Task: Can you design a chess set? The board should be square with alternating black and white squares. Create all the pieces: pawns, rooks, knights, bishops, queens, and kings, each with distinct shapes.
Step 530:
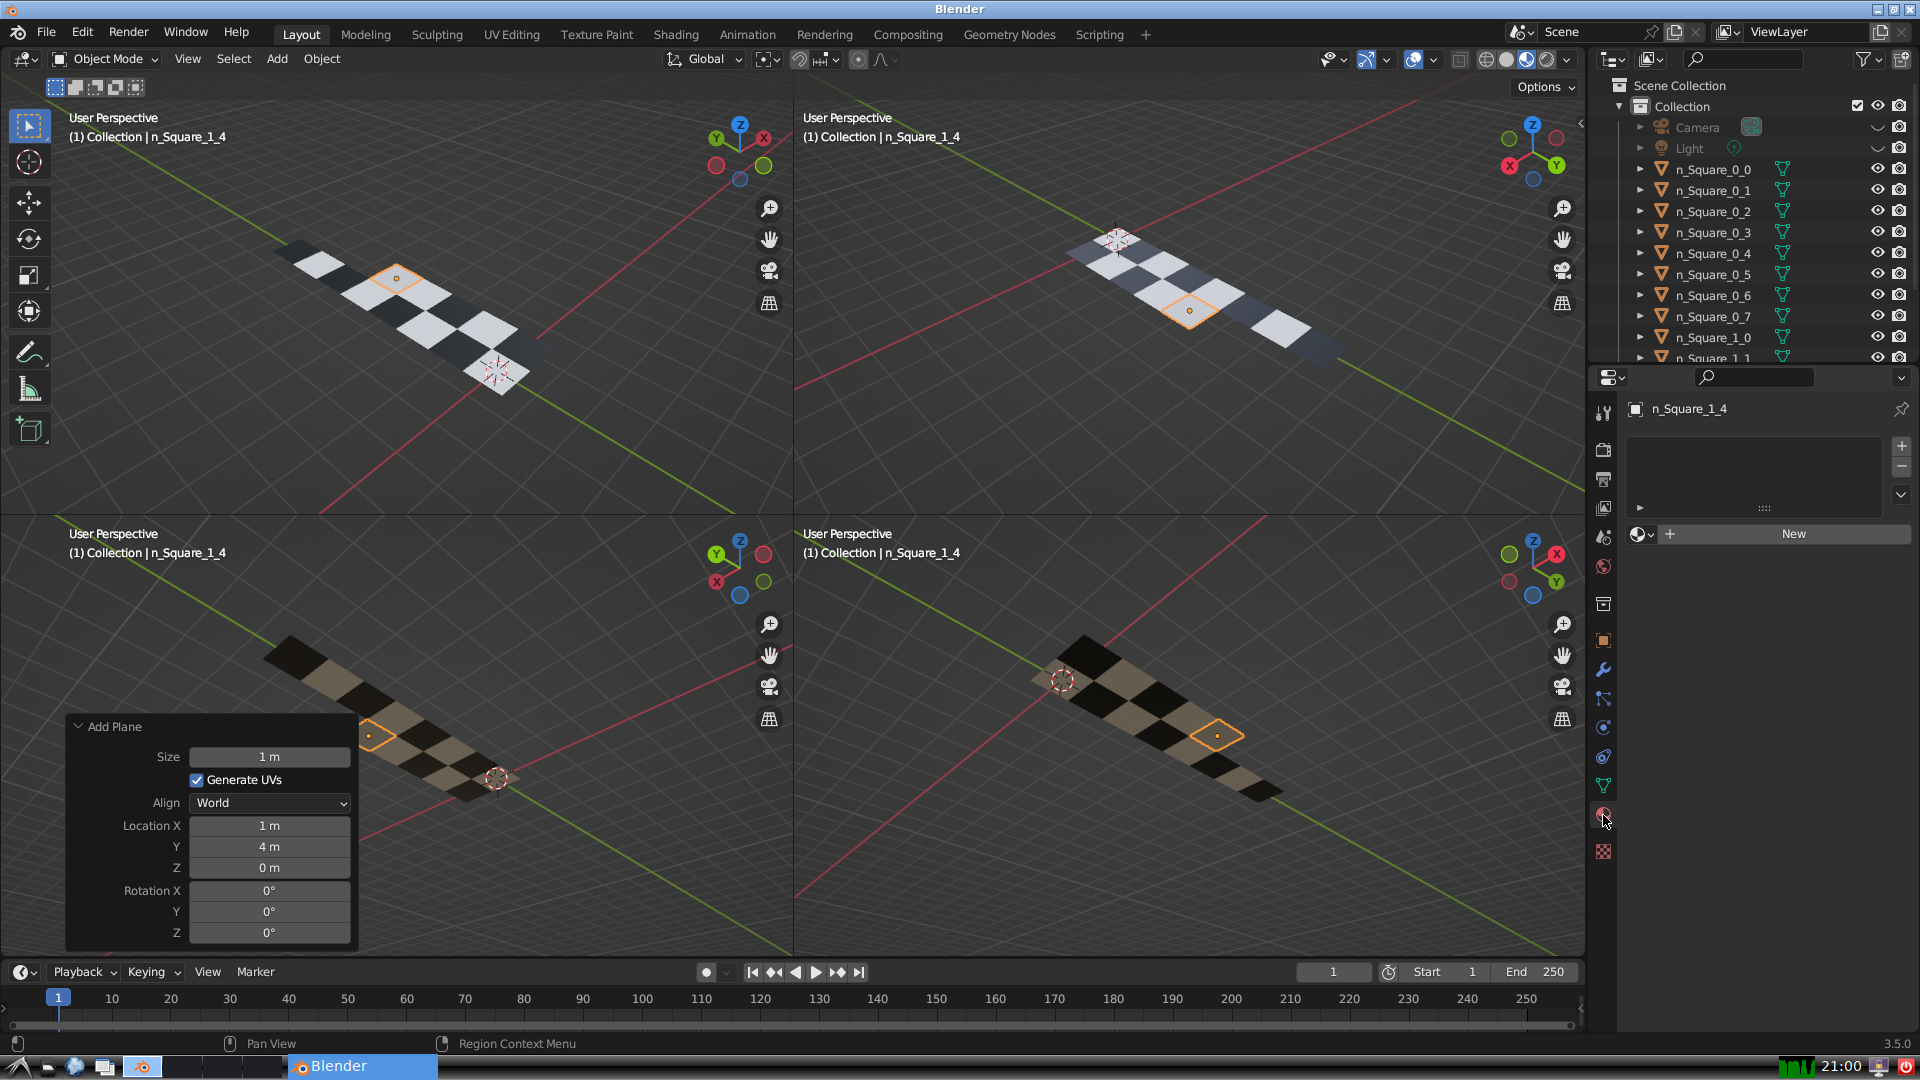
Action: {"mouse_move": [1636, 534]}